Question: What are are the meanings of symbols marked 1,2 & 3 ?

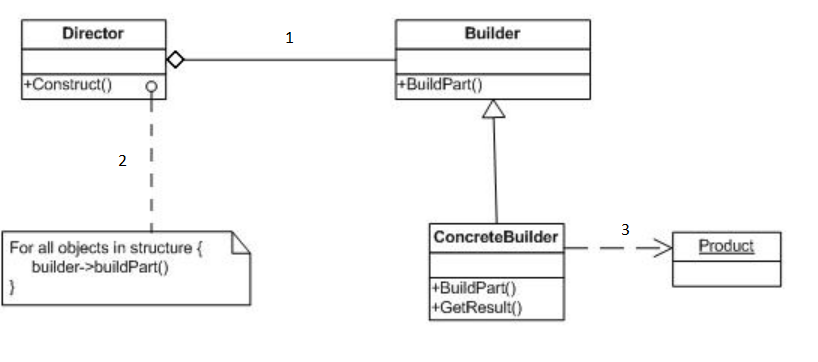
Answer: - <URL>